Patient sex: M
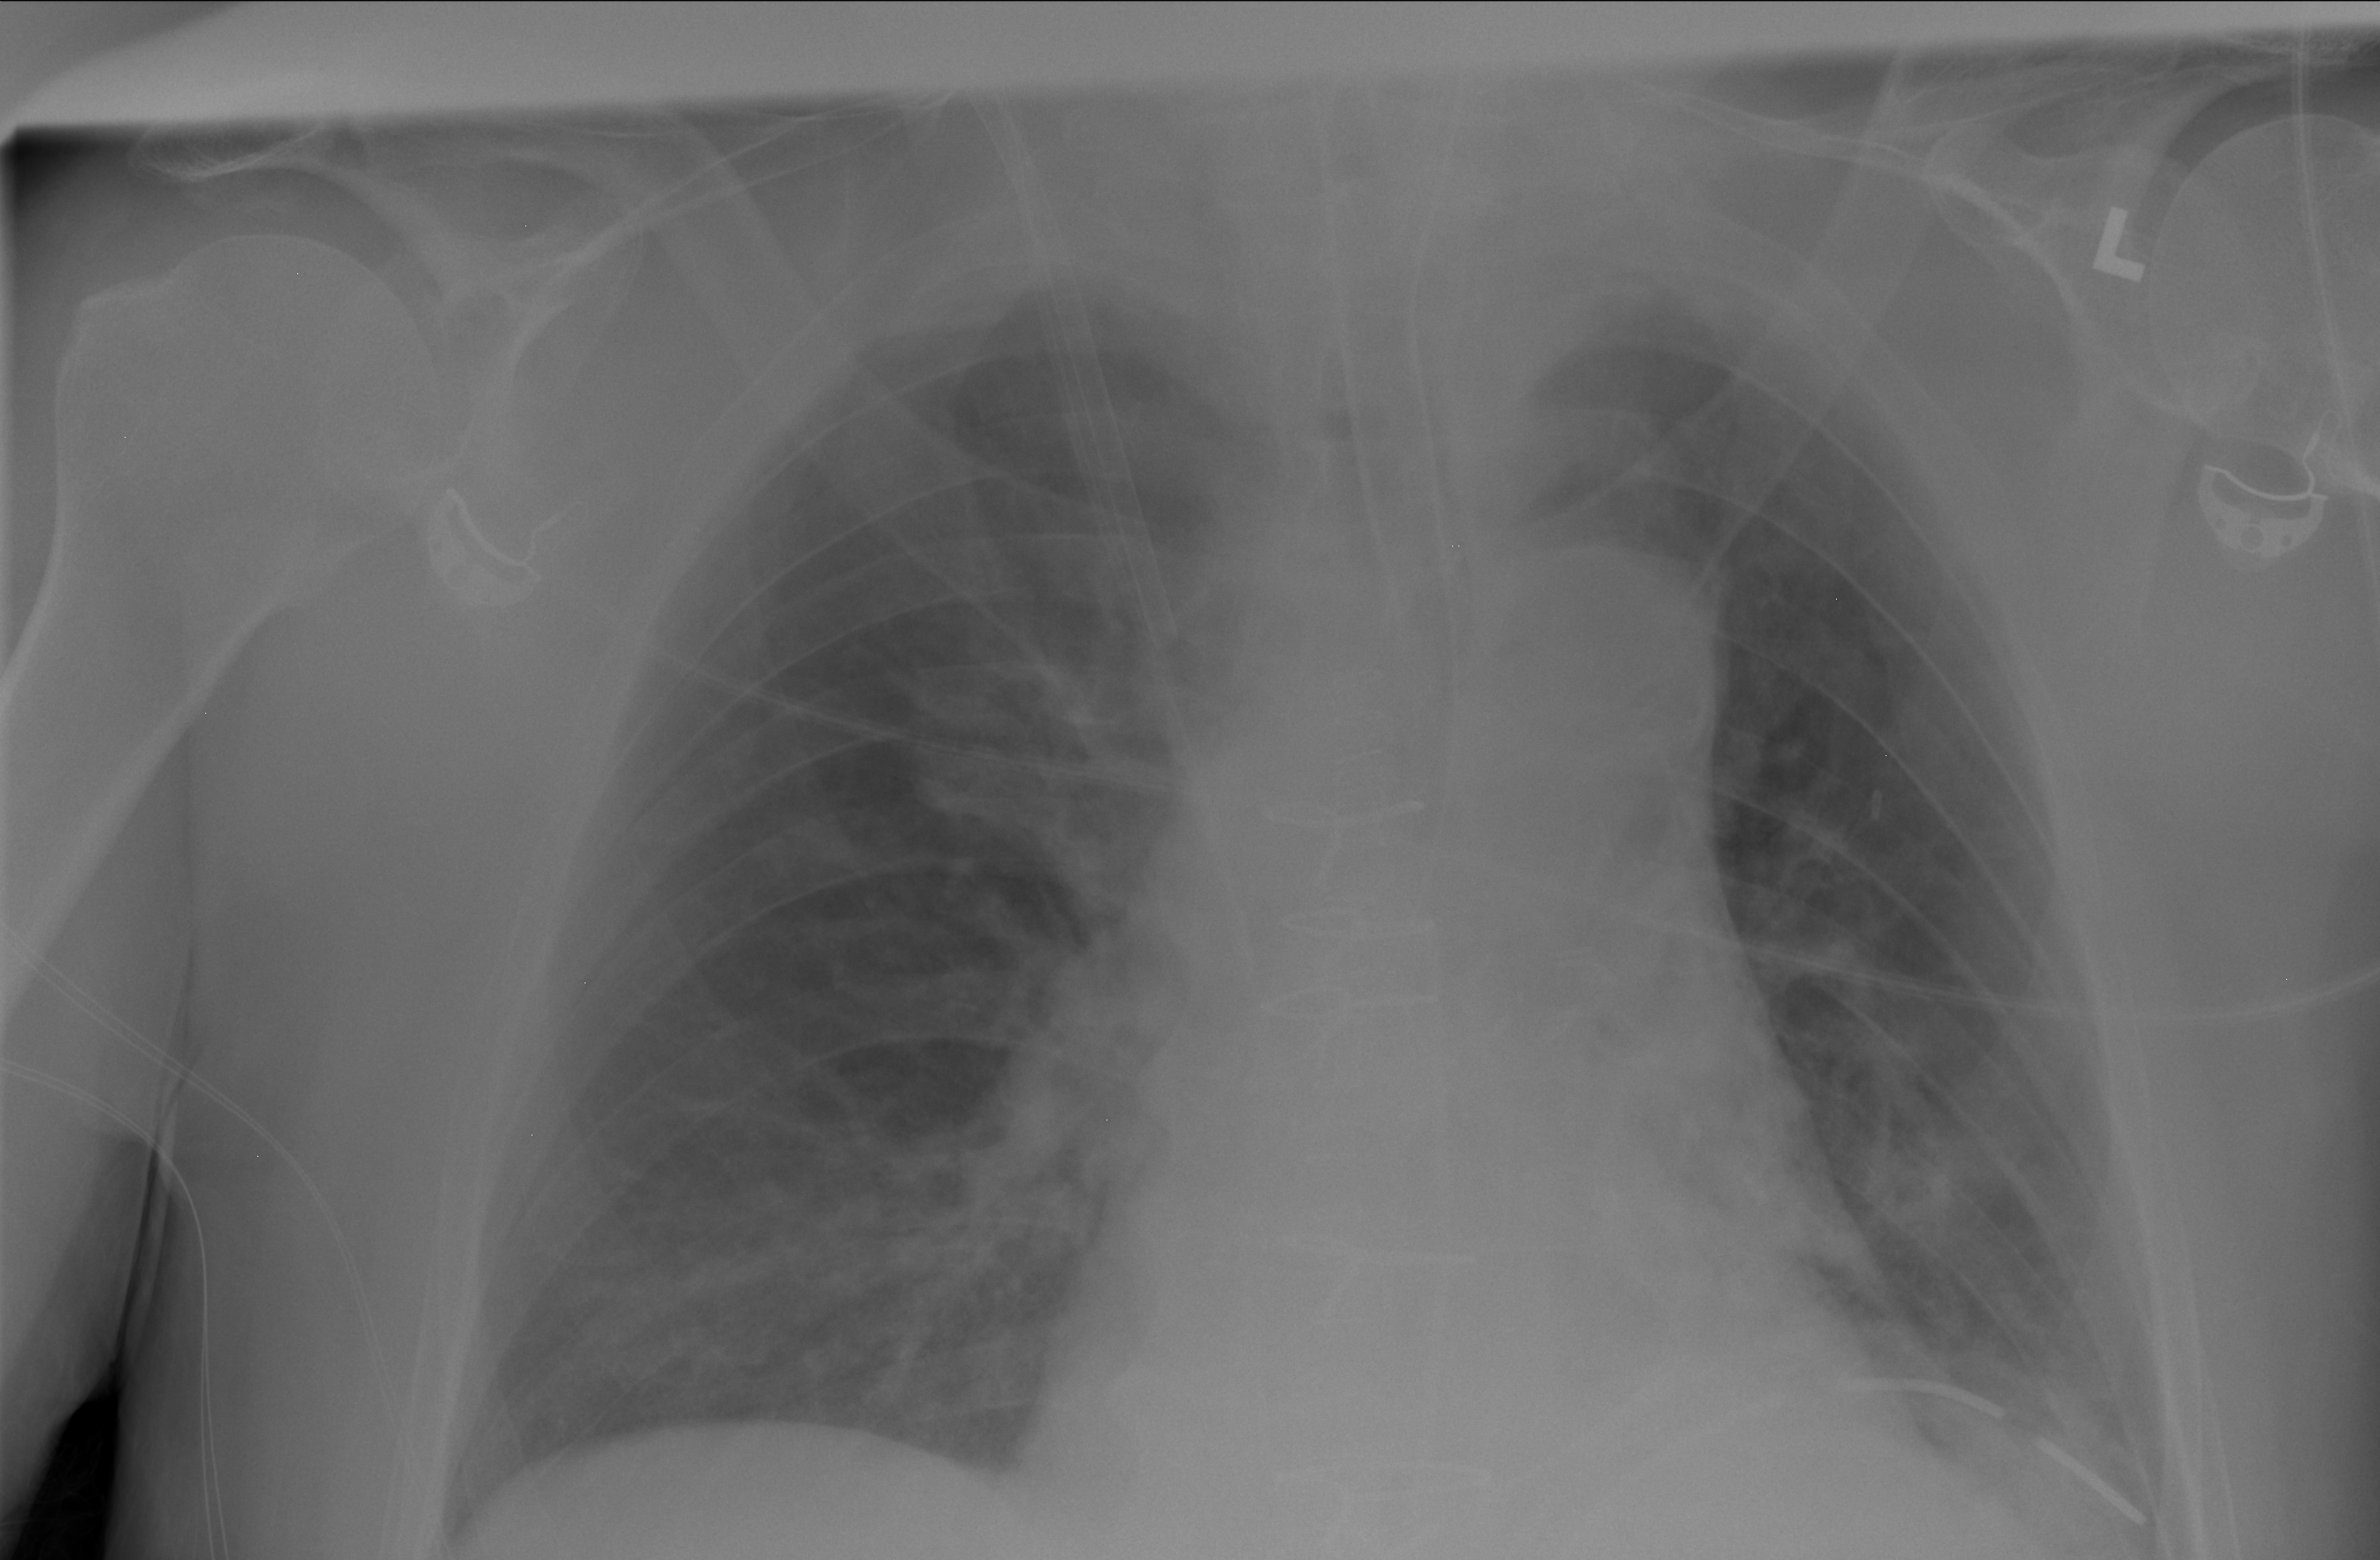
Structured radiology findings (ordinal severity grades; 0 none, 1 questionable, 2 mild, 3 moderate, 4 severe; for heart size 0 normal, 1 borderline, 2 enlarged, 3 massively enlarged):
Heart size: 1
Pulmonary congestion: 1
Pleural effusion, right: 0
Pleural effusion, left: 0
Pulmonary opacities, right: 0
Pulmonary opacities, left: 0
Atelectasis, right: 2
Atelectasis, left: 2